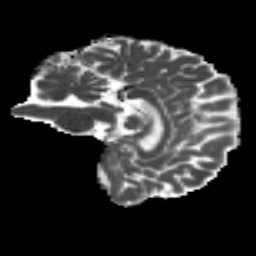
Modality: MD
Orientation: sagittal
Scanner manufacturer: siemens
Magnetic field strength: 3 T
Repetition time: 4.16 s
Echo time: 0.0806 s